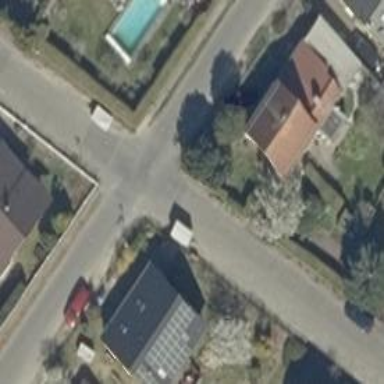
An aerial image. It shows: Asphalt road in residential area.